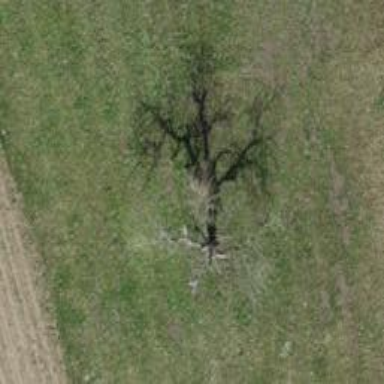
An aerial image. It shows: Deciduous tree with broadleaved leaves.